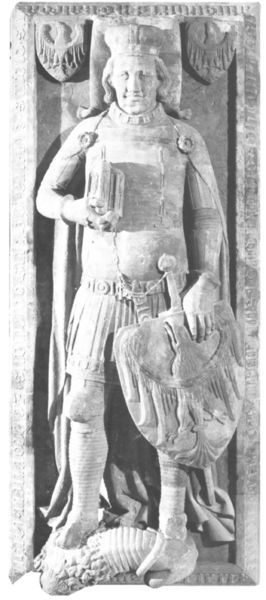
Titel: Grabmal Boleslaus’ III.
Institution: Breslau, Muzeum Narodowe
Schlagwörter: adler, mann, marmor, stein, figur, stehend, skulptur, relief, könig, schild, buch, schwert, ritter, rüstung, wappen, löwe, trinker, drachen, grabmal, jagdszene, epitaph, stifter